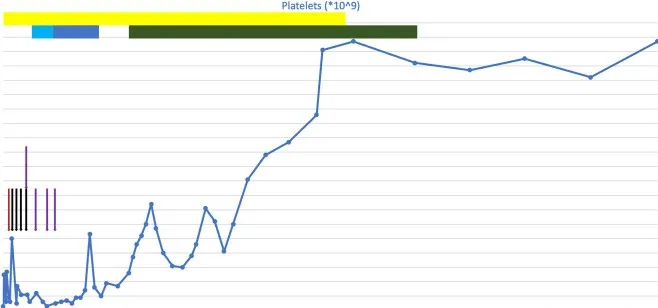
Plot of platelet counts against time from presentation to present day. Coloured bars indicate drugs that were given for a course of more than one consecutive day. Coloured arrows indicate drugs that were given on a one-off basis on discrete days. Red, intravenous immunoglobulin (IVIG); black, rituximab; purple, romiplostim; yellow, corticosteroids; light blue, chlorambucil; dark blue, cyclophosphamide; green, venetoclax.
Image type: pathology (immunostaining)